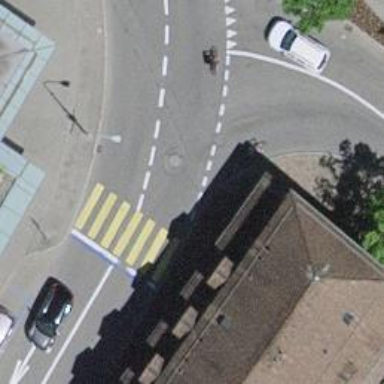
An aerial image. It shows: Uncontrolled road crossing.